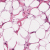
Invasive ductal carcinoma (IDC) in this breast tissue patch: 0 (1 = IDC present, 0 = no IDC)